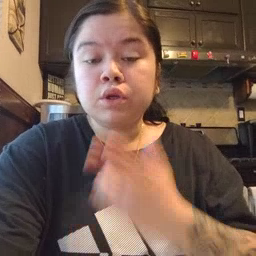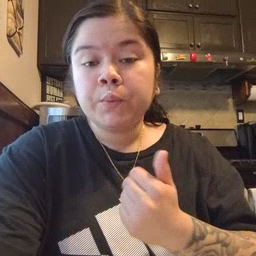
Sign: cute